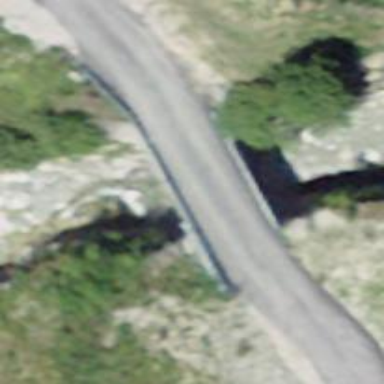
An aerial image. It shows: Residential road with bridge.